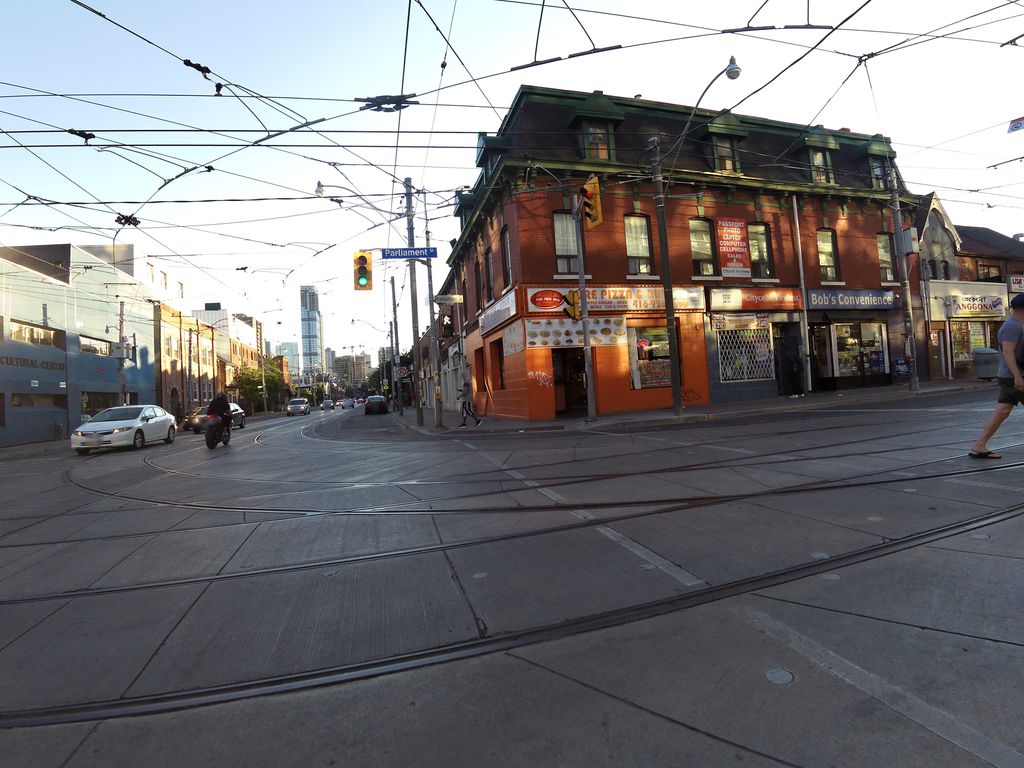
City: toronto